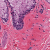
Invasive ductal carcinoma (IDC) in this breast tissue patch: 0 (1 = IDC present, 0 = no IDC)